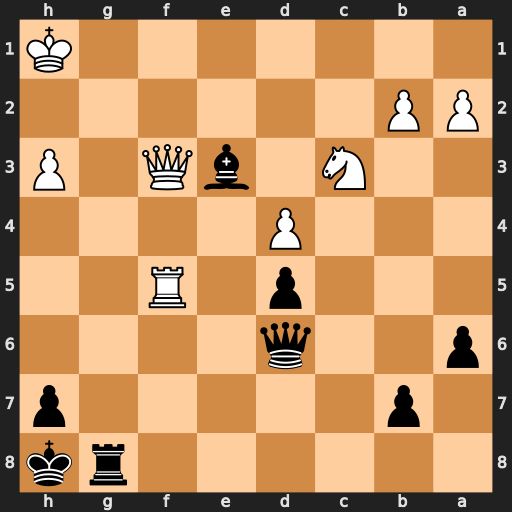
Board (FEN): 6rk/1p5p/p2q4/3p1R2/3P4/2N1bQ1P/PP6/7K
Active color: b
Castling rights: -
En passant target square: -
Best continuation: Rg1#